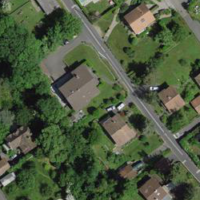
EUNIS habitat code: 55
Species observed at this site:
Cantharis rustica